Question:
Guys i have a job to display the list of subscribers as it is given in the image. I would like to know which data control in ASP.NET would be perfect for this scenario. I am just playing with Listview but i would like get inputs from the folks here. Thank You. Faraaz.
Update1: Should i use list of gridviews (nested inside a listview) here? Or can it be done with a single list view?
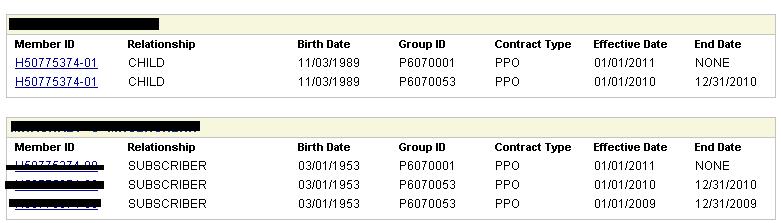
Answer: Obviously, grid-view would give you desired tabular layout (probably with the minimal efforts with Auto Generated Columns).
However, if paging, sorting, editing are note required then I would rather user Repeater control. The main reason being precise control over the mark-up. For example, grid-view does not support elements such as '<colgroup>' or '<thead>' (again, these elements may not be needed for your layout). If paging/sorting/editing etc is needed then ListView is better choice.
As far as, showing multiple tables goes, you can use nested controls - for example, repeater/list-view nesting a grid-view.
You are not very clear about the structure of data that you have and also about the exact layout that you want. So here's what I am assuming - you have a single 'List<Subscriber>' containing both root subscribers and their children. And in the layout, you want one table for root subscribers followed by multiple tables - one for each root subscriber's children.
Mark-up will be something like
'''
<asp:Repeater runat="server" ID="Outer" >
<HeaderTemplate>
<%-- Put a grid here for parent -->
<asp:GridView runat="server" ID="Root" DataSource='<%# GetRootSubscribers() %>' >
... column def etc
</asp:GridView>
</HeaderTemplate>
<ItemTemplate>
<!-- Put a grid here for children for current root subsriber -->
<asp:GridView runat="server" ID="Child" DataSource='<%# GetChildSubscribers(Eval("MemberID")) %>' >
... column def etc
</asp:GridView>
</ItemTemplate>
</asp:Repeater>
'''
This will be supported by two code-behind methods such as
'''
protected IEnumerable<Subscriber> GetRootSubscribers()
{
// I am not sure how you decide if a subscriber is a parent or not, I have just
// illustrated a condition where you have a parent id field to indicate the same
return allSubscribers.Where(s => s.ParentID == null);
}
protected IEnumerable<Subscriber> GetChildSubscribers(object memberId)
{
// I am not sure how you decide a child subscriber, I have just
// illustrated a condition where you have a parent id field to indicate the same
return allSubscribers.Where(s => s.ParentID.Equals(memberId));
}
// bind the outer repeater to root list
Outer.DataSource = GetRootSubscribers();
Outer.DataBind();
'''
Hope this will give you some idea about how to proceed.